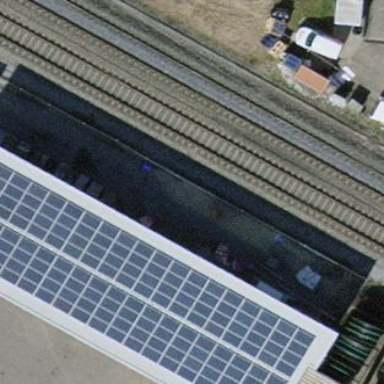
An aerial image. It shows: Solar photovoltaic panel generator on roof.